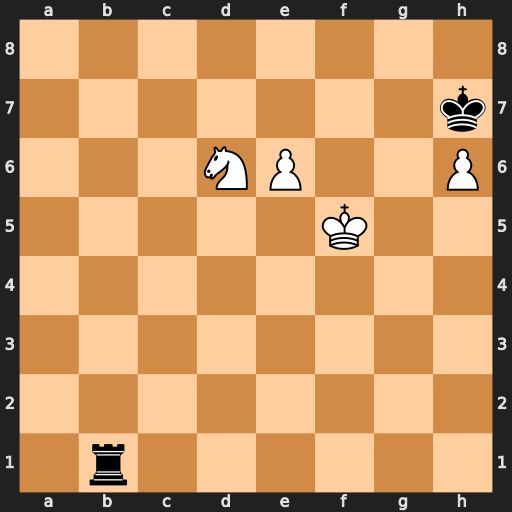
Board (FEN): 8/7k/3NP2P/5K2/8/8/8/1r6
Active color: w
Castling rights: -
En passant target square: -
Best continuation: e7 Rb8 Kg5 Rg8+ Kh5